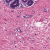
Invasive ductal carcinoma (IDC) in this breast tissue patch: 0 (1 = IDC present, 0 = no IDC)